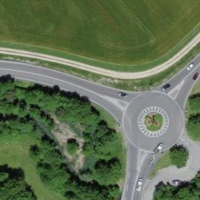
EUNIS habitat code: 52
Species observed at this site:
Corvus corone
Turdus philomelos
Anas crecca
Alcedo atthis
Emberiza citrinella
Sylvia borin
Dendrocopos major
Turdus viscivorus
Falco peregrinus
Aegithalos caudatus
Buteo buteo
Gallinago gallinago
Sylvia atricapilla
Spinus spinus
Phylloscopus collybita
Poecile palustris
Larus michahellis
Gallinula chloropus
Luscinia megarhynchos
Dendrocoptes medius
Ardea alba
Erithacus rubecula
Cuculus canorus
Dryocopus martius
Pica pica
Phoenicurus ochruros
Sitta europaea
Garrulus glandarius
Columba livia
Falco tinnunculus
Picus viridis
Corvus corax
Acrocephalus scirpaceus
Ficedula hypoleuca
Cyanistes caeruleus
Acrocephalus schoenobaenus
Anas platyrhynchos
Sturnus vulgaris
Chloris chloris
Troglodytes troglodytes
Ciconia ciconia
Corvus frugilegus
Passer domesticus
Sedum acre
Fringilla coelebs
Regulus ignicapilla
Coloeus monedula
Carduelis carduelis
Passer montanus
Columba palumbus
Turdus merula
Phalacrocorax carbo
Parus major
Hirundo rustica
Milvus migrans
Milvus milvus
Coccothraustes coccothraustes
Motacilla alba
Delichon urbicum